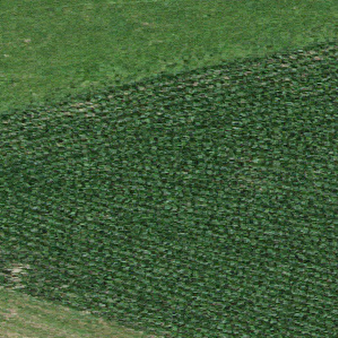
Label: other